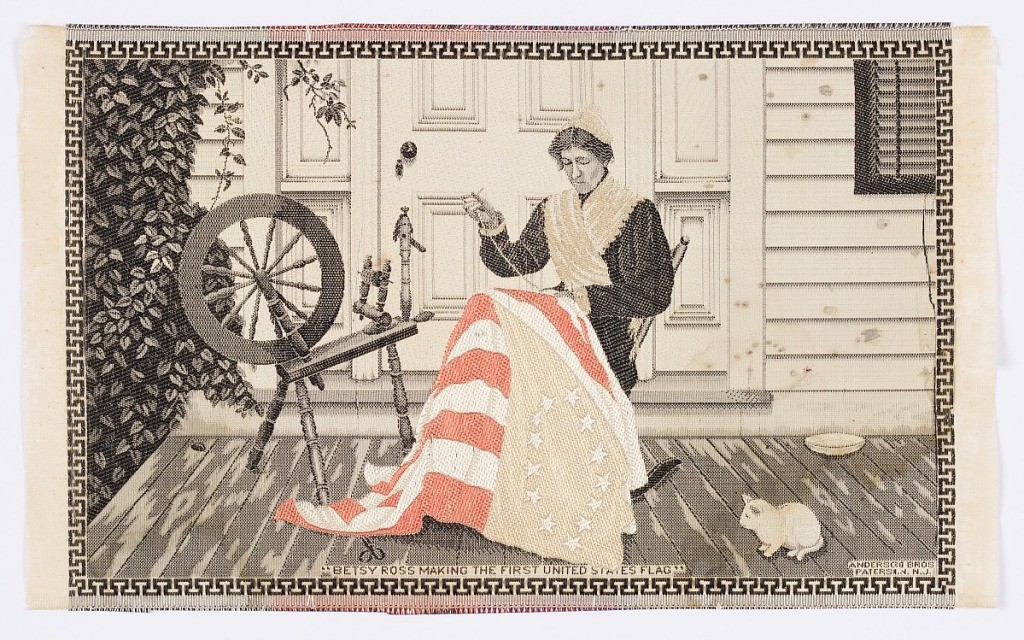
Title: Picture
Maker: Anderson Brothers Silk Company, Paterson, NJ, USA, founded ca. 1885
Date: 1904
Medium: silk Technique: jacquard woven
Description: Woven picture of a seated Betsy Ross sewing the first American flag was made for the Louisiana Purchase Exposition or as it was commonly known, the St. Louis World's Fair of 1904. Betsy Ross sits with the flag on the front porch of a clapboard house with a spinning wheel and cat. Scene was originally flanked by the 1905 calendar: first half of the year on the left and the second half on the right. Both have been cut away.